Question: The first step is more about Symfony2,
I have different Roles :
'''
role_hierarchy:
ROLE_INVESTOR: [ROLE_USER]
ROLE_PROJECT_OWNER: [ROLE_USER]
ROLE_ADMIN: [ROLE_USER, ROLE_SONATA_ADMIN]
ROLE_SUPER_ADMIN: [ROLE_USER, ROLE_SONATA_ADMIN, ROLE_ADMIN, ROLE_ALLOWED_TO_SWITCH, SONATA]
'''
I would like a french translation for each of them.
Either using roles.fr.yml, roles.fr.xml or roles.fr.xliff (not sure which one has to be used).
this is my actual yml :
'''
'ROLE_PROJECT_OWNER': Porteur de projet
'ROLE_INVESTOR': Investisseur
'ROLE_USER': Utilisateur
'''
or xliff :
'''
<?xml version="1.0"?>
<xliff version="1.2" xmlns="urn:oasis:names:tc:xliff:document:1.2">
<file source-language="en" datatype="plaintext" original="" >
<body>
<trans-unit id="ROLE_PROJECT_OWNER">
<source>ROLE_PROJECT_OWNER</source>
<target>Porteur de projet</target>
</trans-unit>
</body>
</file>
</xliff>
'''
(Both have not been tested)
Then i would like to show them in Sonata Admin, for now it is not user friendly at all :

This is how they are "auto" listed in this part :
'''
/**
* {@inheritdoc}
*/
protected function configureListFields(ListMapper $listMapper)
{
$listMapper
->addIdentifier('username')
->add('email')
->add('enabled', null, array('editable' => true))
->add('locked', null, array('editable' => true))
->add('roles', null, array('editable' => true))
->add('createdAt')
->add('_action', 'actions', array(
'actions' => array(
'show' => array(),
'edit' => array(),
'delete' => array(),
)
))
;
}
'''
So it is not obvious how to add their related translations.
Any ideas how to do?
I managed to have something more readable but not yet translated using custom template (<URL>.
'''
{% block field %}
<div>
{% for role in object.roles %}
<strong>{{ role }}</strong> <br/>
{% endfor %}
</div>
{% endblock %}
'''
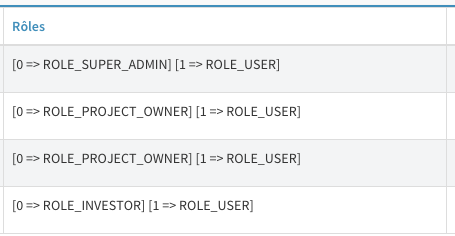
Answer: You could also set the translation domain in your Admin class like :
'''
protected function configureListFields(ListMapper $listMapper)
{
$listMapper
->addIdentifier('username')
->add('email')
->add('enabled', null, array('editable' => true))
->add('locked', null, array('editable' => true))
->add('roles', null, array('editable' => true), array('translation_domain' => 'roles')))
->add('createdAt')
->add('_action', 'actions', array(
'actions' => array(
'show' => array(),
'edit' => array(),
'delete' => array(),
)
))
;
}
'''
If it works, you might not even need to override the template.
Details in the Sonata Admin doc : <URL>
To translate filters you have to do something like:
'''
protected function configureDatagridFilters(DatagridMapper $filterMapper)
{
$filterMapper
->add('roles', null, array('translation_domain' => 'roles'), 'entity')
;
}
'''
'''
protected function configureDatagridFilters(DatagridMapper $filterMapper)
{
// get all your availables roles
$roles = array('ROLE_OWNER' => 'ROLE_OWNER');
$filterMapper
->add('roles', 'doctrine_orm_choice', array('translation_domain' => 'roles'), 'choice', array('choices' => $roles))
;
}
'''
I don't know if the translation will be available in the last case, you might need to translate in your controller the value of the roles.
Details from the documentation : <URL>
Here is a more detailed explaination for the second case, you have to create a method where you translate the value of your array. For example :
'''
class ChallengeManager
{
public function getStatuses($translate = false)
{
$statuses = array(
ChallengeInterface::STATUS_DRAFT => 'challenge.status.draft',
ChallengeInterface::STATUS_PUBLISHED => 'challenge.status.published',
ChallengeInterface::STATUS_PENDING => 'challenge.status.pending',
ChallengeInterface::STATUS_FINISHED => 'challenge.status.finished',
ChallengeInterface::STATUS_PUBLISHING => 'challenge.status.publishing'
);
if ($translate == true) {
$statusesTranslated = array();
foreach ($statuses as $key => $status) {
$statusesTranslated[$key] = $this->translator->transChoice($status, 0);
}
return $statusesTranslated;
}
return $statuses;
}
}
class ChallengeAdmin
{
protected configureDatagridFilters(DatagridMapper $datagridMapper)
{
$statuses = $this->getConfigurationPool()->getContainer()->get('managers.challenge_manager')->getStatuses(true);
$datagridMapper
->add('status',
'doctrine_orm_choice',
array(),
'choice',
array('choices' => $statuses))
}
}
'''
I use a service to handle the translations and retrieve the statuses, and I use it in my Sonata Admin.
Didn't find a better way at the moment to do the translations for choice fields.